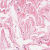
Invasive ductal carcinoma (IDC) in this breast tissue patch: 0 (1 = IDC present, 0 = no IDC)